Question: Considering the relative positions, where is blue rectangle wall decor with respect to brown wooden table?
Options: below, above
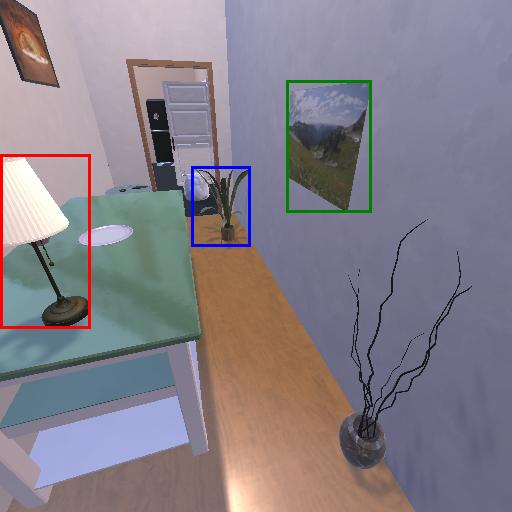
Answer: below